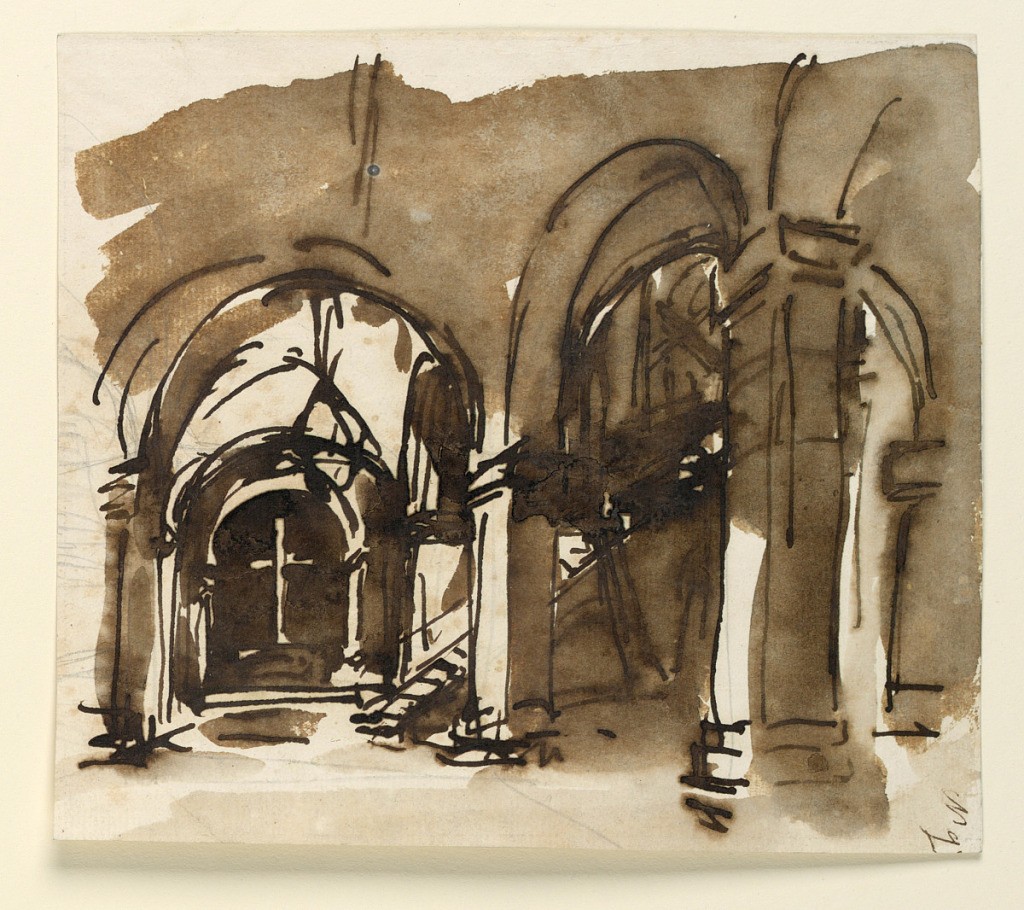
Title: Stage Design for the Interior of a Crypt
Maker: Giuseppe Barberi, Italian, 1746–1809
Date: early 19th century
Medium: Pen and brown ink, brush and brown wash, graphite on off-white laid paper
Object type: Drawing
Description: View into crypt-like building, stairs entering from the back.